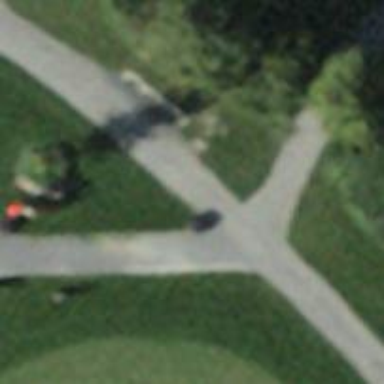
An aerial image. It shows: Designated golf cartpath for service vehicles.